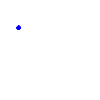
Particle: kaon